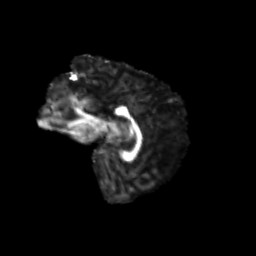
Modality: FA
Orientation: sagittal
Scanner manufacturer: siemens
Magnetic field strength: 3 T
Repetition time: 9.2 s
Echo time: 0.084 s